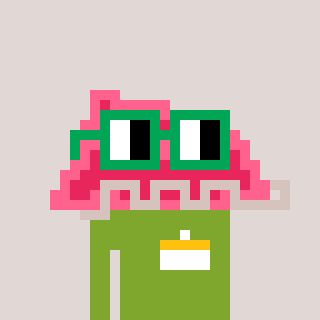
a pixel art character with square green glasses, a retainer-shaped head and a slimegreen-colored body on a warm background